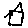
Label: house